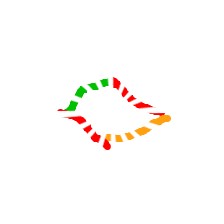
Shape: rhombus